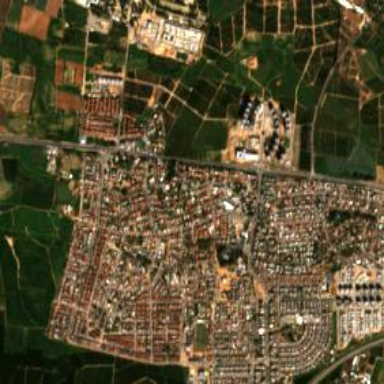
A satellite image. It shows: Residential area in town.